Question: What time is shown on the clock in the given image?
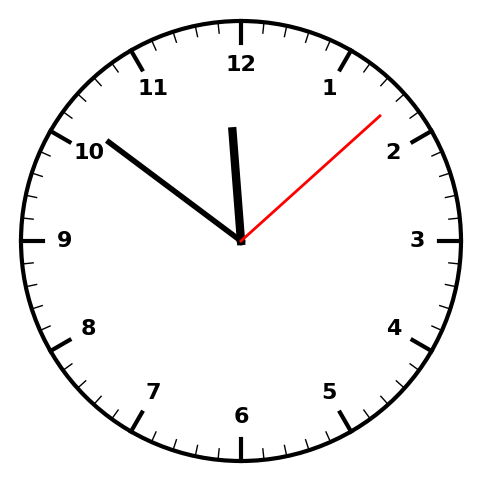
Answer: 11:51:08